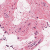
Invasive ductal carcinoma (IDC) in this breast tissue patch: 0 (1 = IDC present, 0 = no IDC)